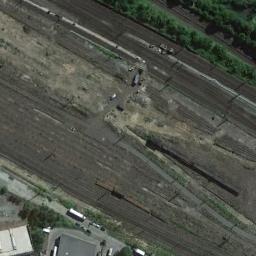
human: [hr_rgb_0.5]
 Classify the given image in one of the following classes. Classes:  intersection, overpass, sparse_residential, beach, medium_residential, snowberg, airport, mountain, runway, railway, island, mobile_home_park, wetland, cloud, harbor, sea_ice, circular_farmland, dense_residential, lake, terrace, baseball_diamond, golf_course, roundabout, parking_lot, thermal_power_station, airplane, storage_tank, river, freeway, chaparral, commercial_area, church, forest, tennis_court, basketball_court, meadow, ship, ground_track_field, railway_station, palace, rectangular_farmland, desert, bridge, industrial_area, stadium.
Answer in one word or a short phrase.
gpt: railway